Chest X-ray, PA view. Patient: 65 years old, sex M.
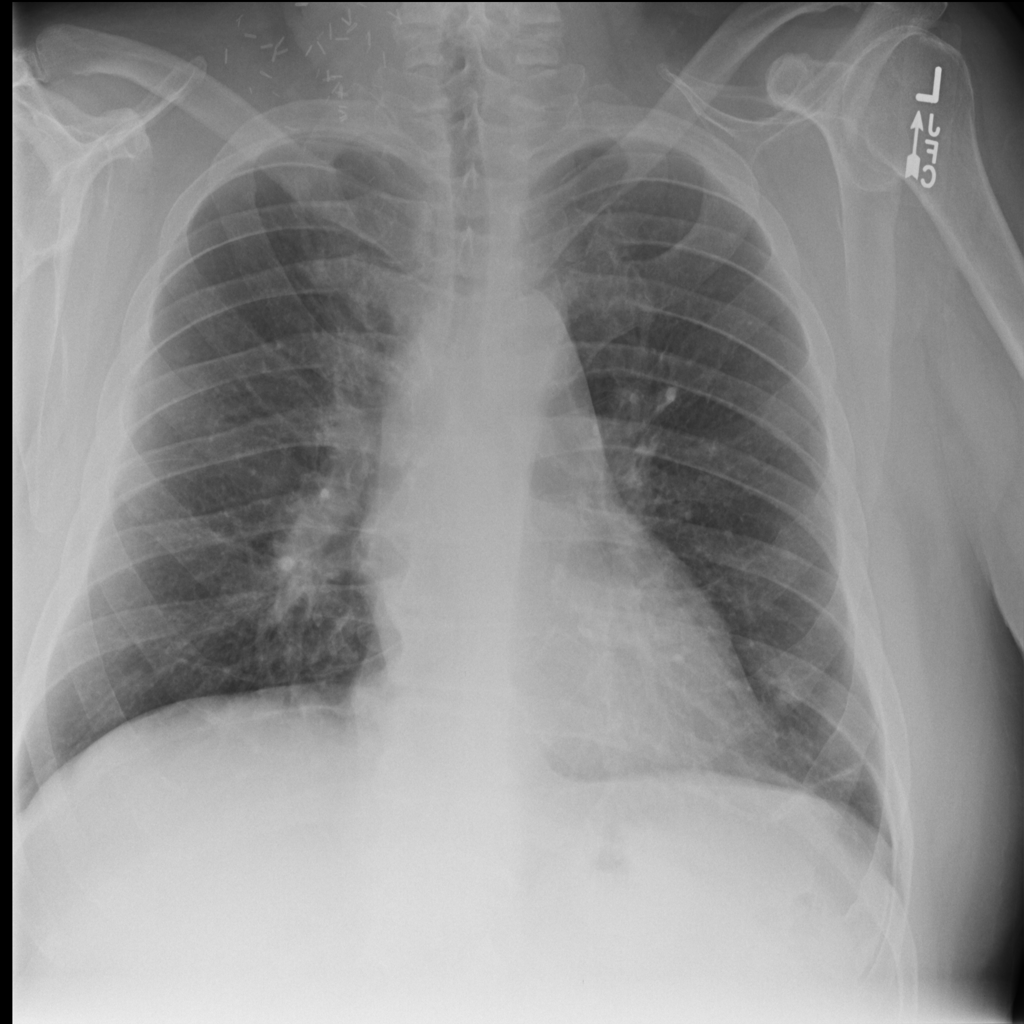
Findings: No Finding